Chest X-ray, PA view. Patient: 57 years old, sex F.
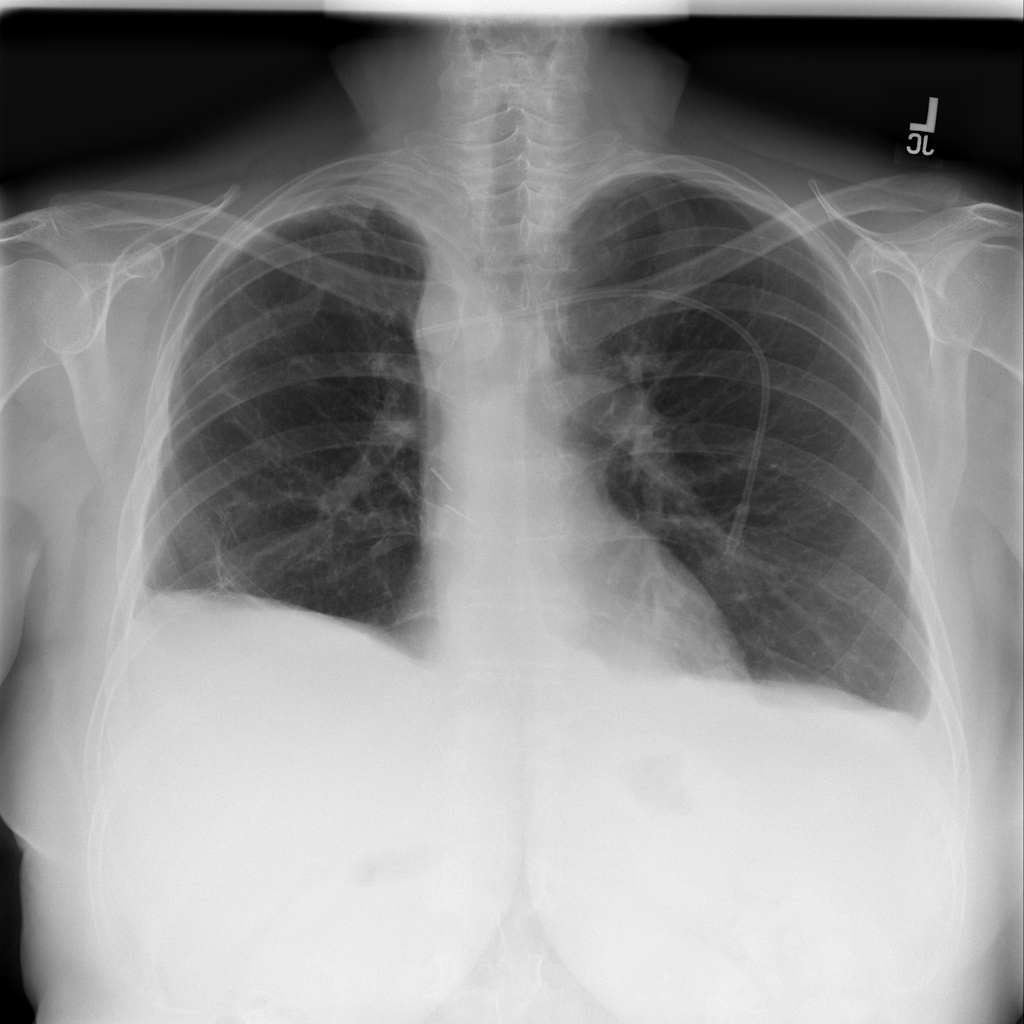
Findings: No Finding